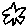
Label: star